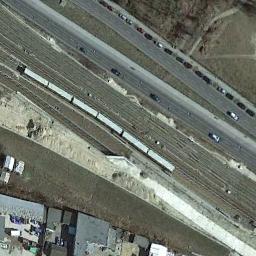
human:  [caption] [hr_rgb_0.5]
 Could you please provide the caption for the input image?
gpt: The railway is on the bare land next to some houses .

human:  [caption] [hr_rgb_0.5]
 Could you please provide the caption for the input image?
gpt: There are three parallel railway lines here .

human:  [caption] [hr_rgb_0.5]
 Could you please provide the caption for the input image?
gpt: There are several buildings beside the railway .

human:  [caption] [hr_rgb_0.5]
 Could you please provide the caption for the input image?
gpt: These railways have a train on the track and two roads are on one side of the railways .

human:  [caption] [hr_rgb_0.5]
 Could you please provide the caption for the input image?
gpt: There are some buildings beside the railway .